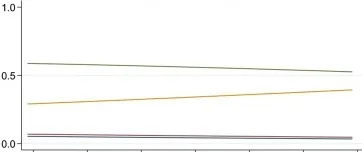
C; Association between age and grade for honeybee venom allergic patients.
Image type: chart (chart)